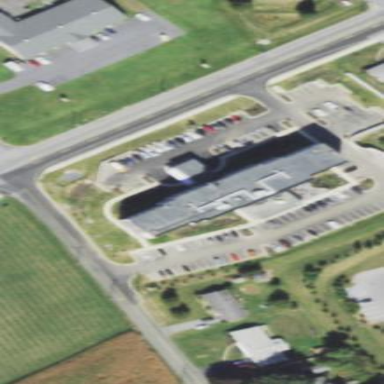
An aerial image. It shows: Hotel building.